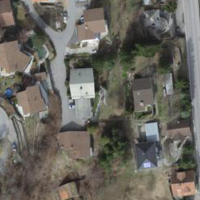
EUNIS habitat code: 55
Species observed at this site:
Geranium sanguineum